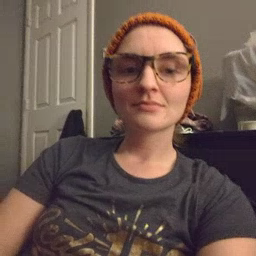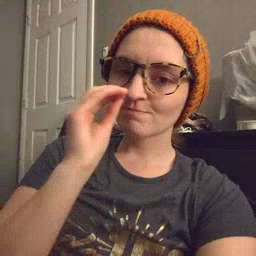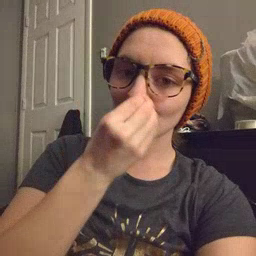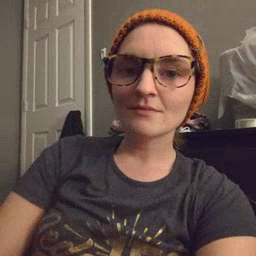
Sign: flower